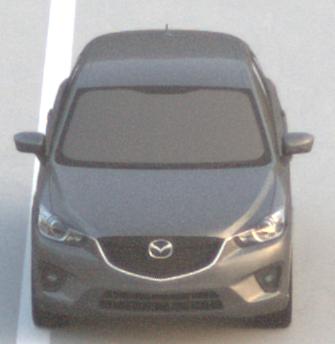
Make: Mazda
Model: CX-5 2.0 SKYACTIV-G 160
Detailed model: CX-5 (GH)
Model produced from: 2012/04
Model produced until: 2015/02
Doors: 5
Color: gray
Road condition: dry road
Daytime: sunrise or sunset
Contrast: low contrast